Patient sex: M
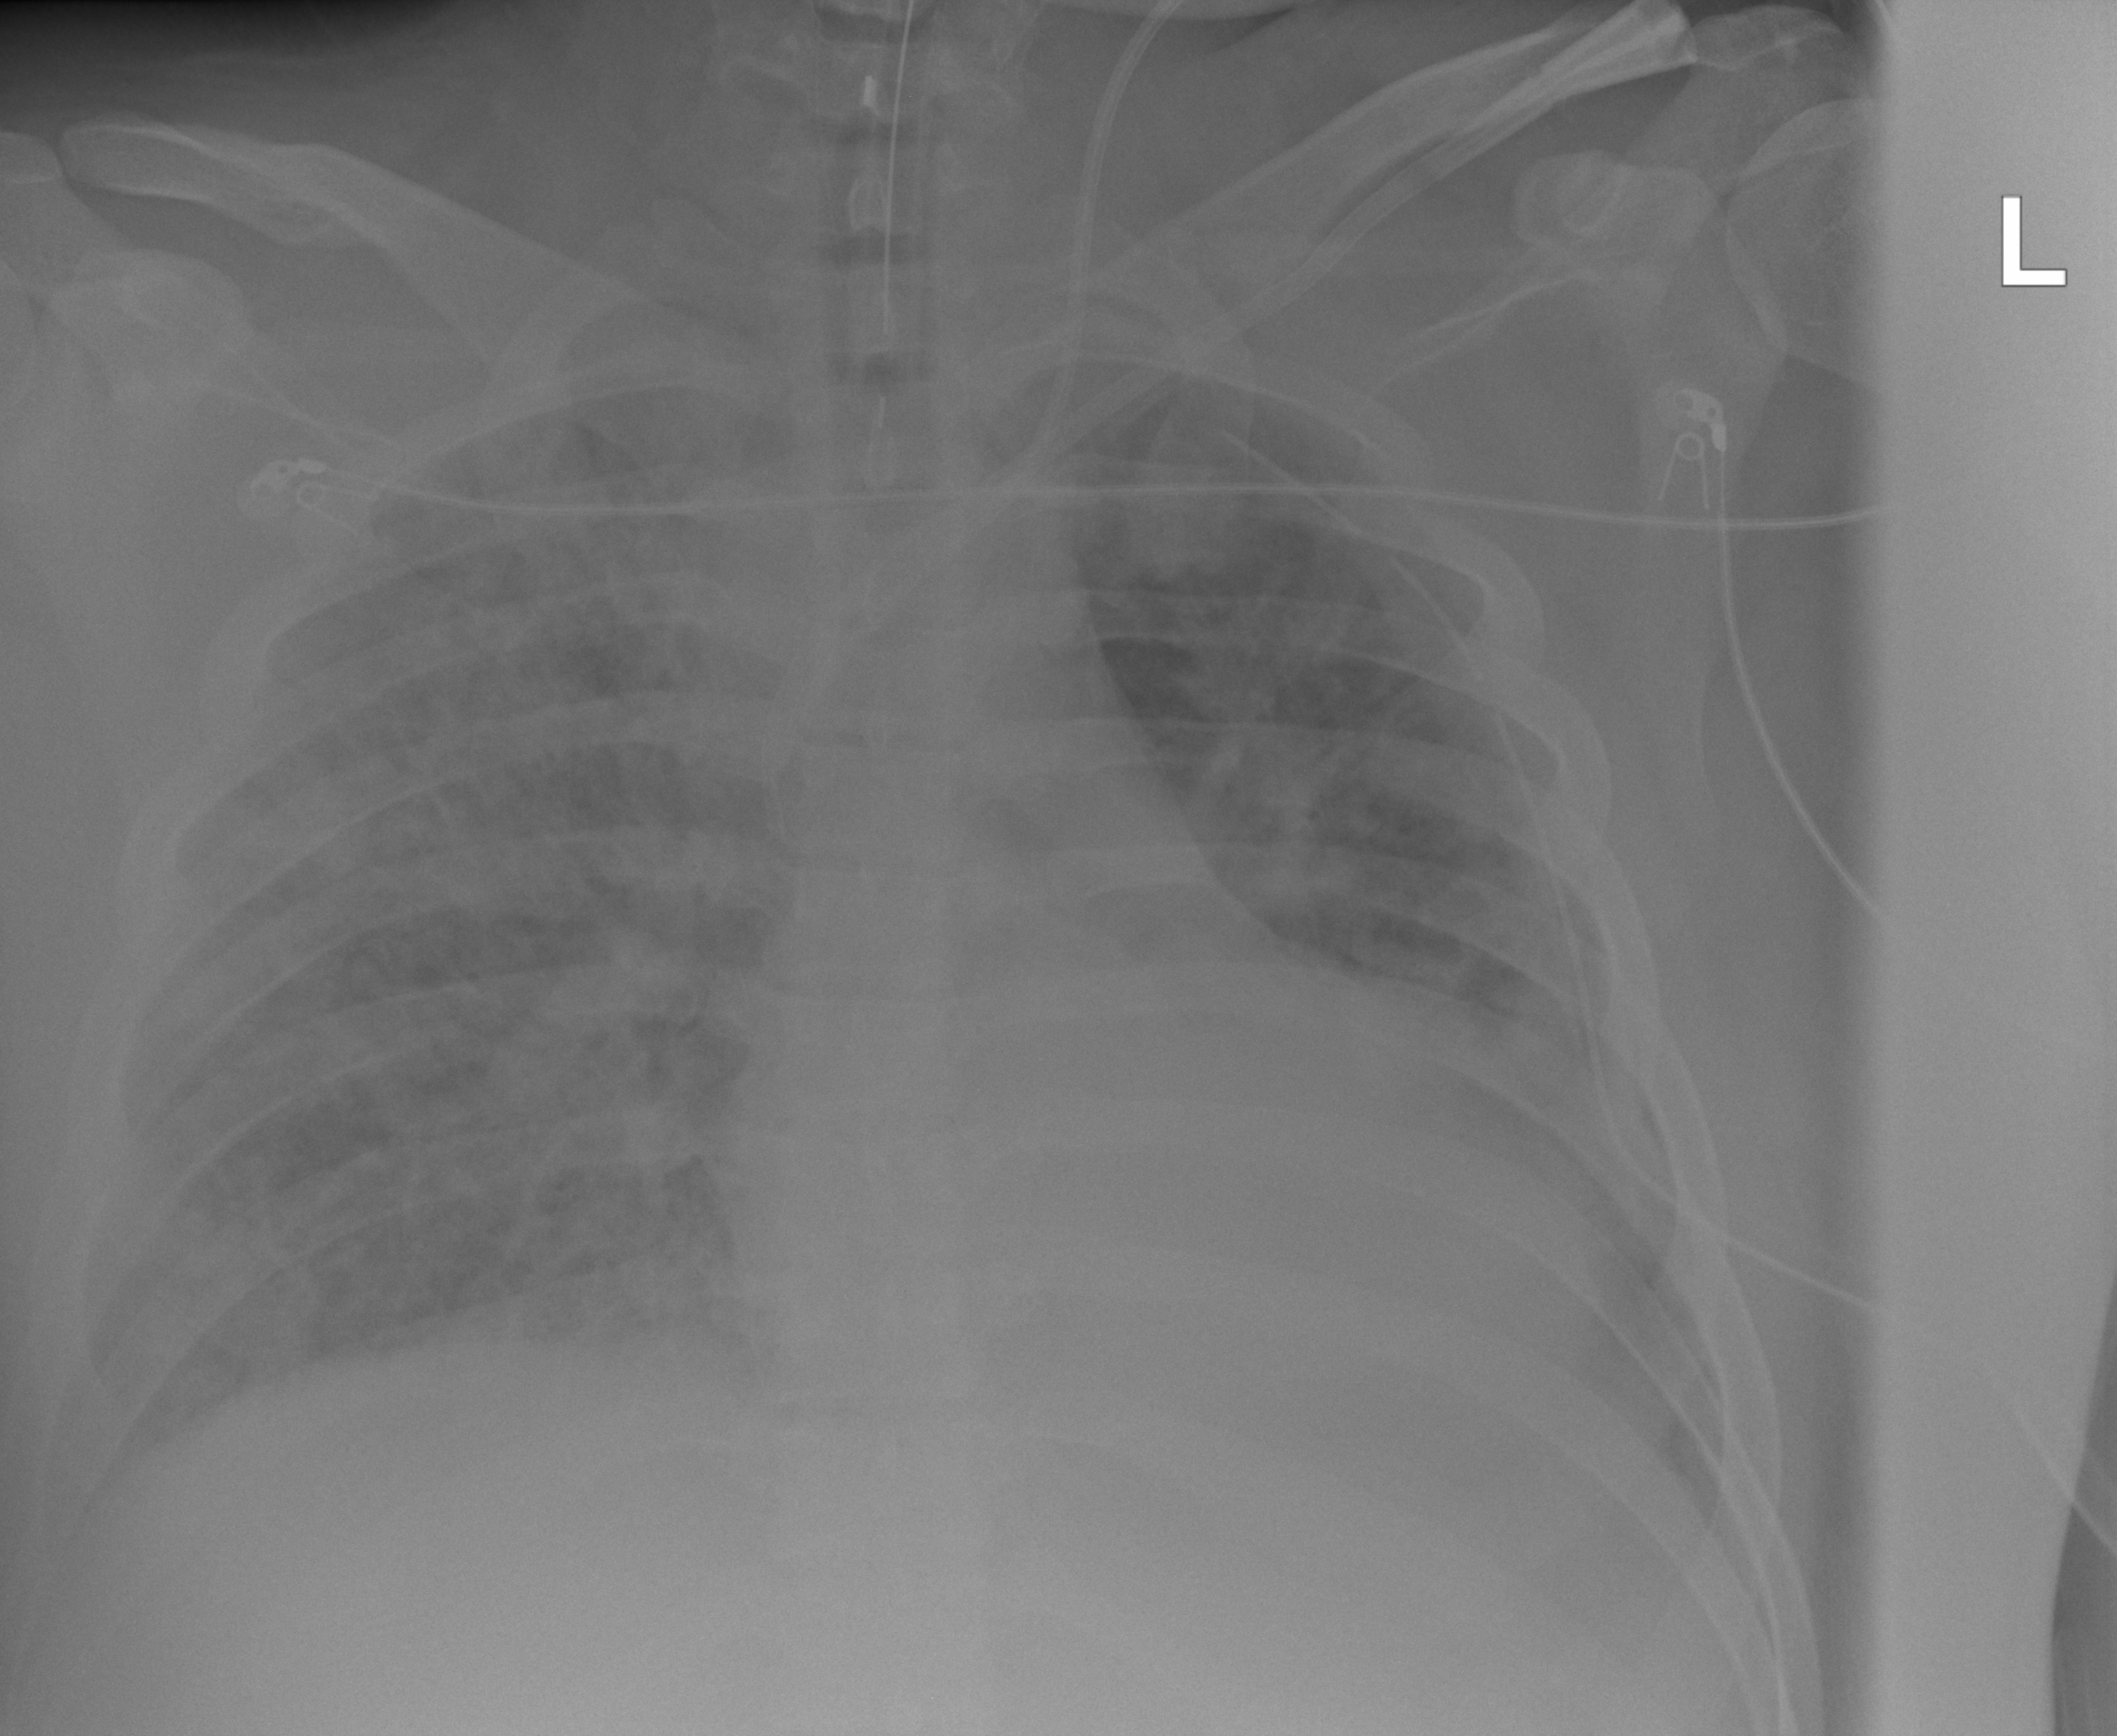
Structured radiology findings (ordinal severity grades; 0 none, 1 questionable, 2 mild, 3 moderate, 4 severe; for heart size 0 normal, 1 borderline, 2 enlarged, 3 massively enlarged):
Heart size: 2
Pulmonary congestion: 2
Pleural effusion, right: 2
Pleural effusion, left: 2
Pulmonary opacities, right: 3
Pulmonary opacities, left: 3
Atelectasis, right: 4
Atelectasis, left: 4